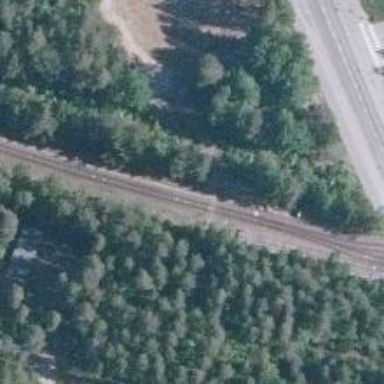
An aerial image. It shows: Railway track.